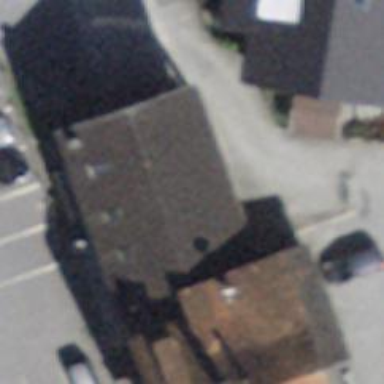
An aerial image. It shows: Bar.